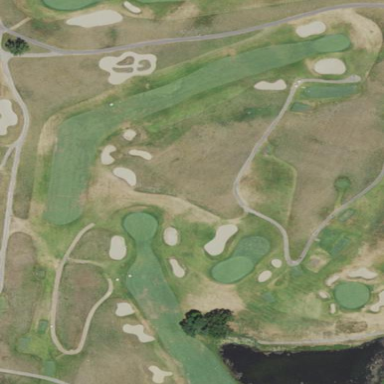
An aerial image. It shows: Area with grass used as rough in golf course.